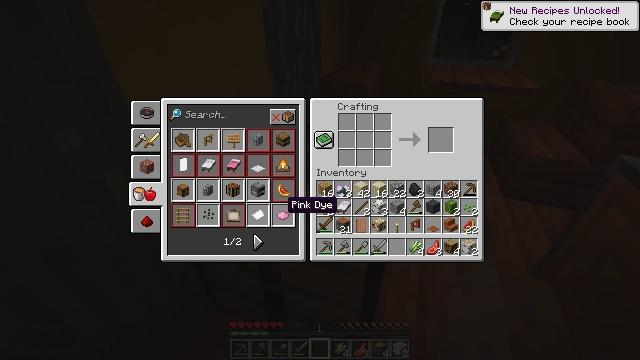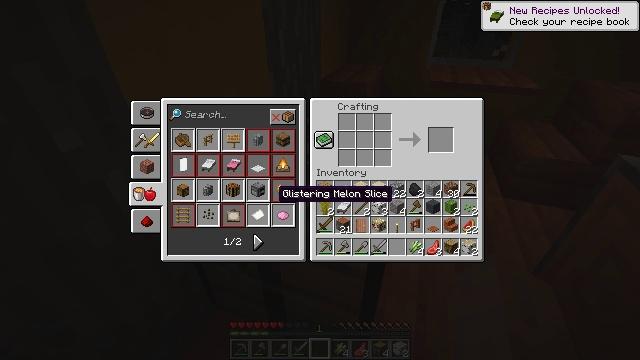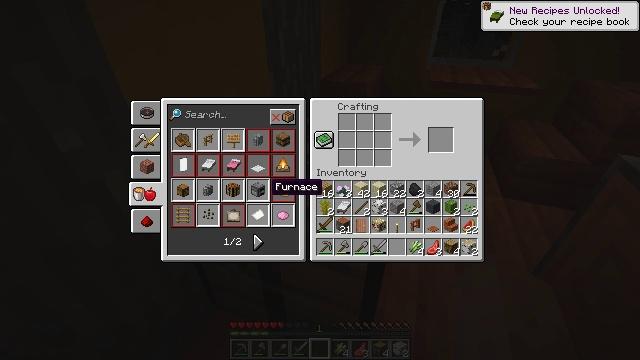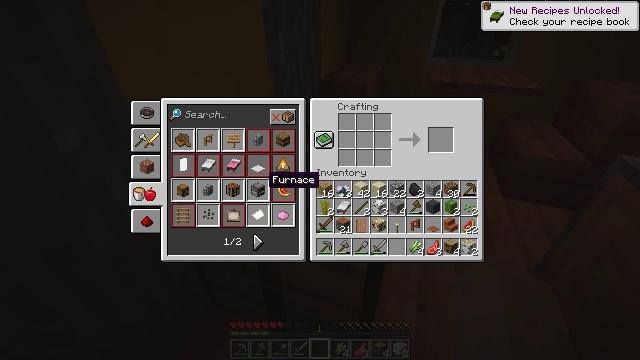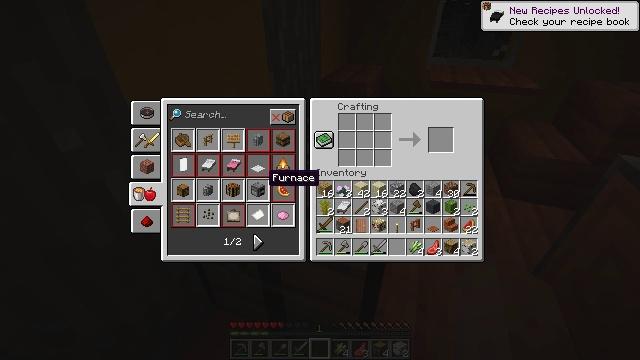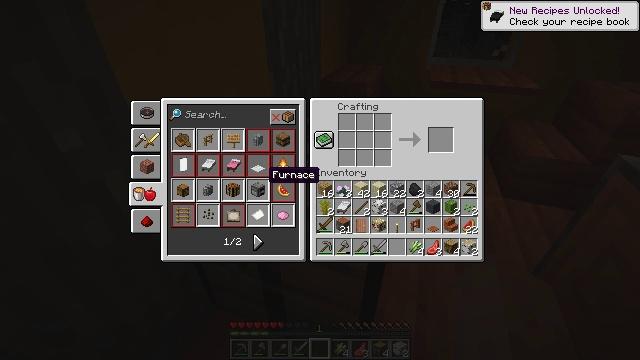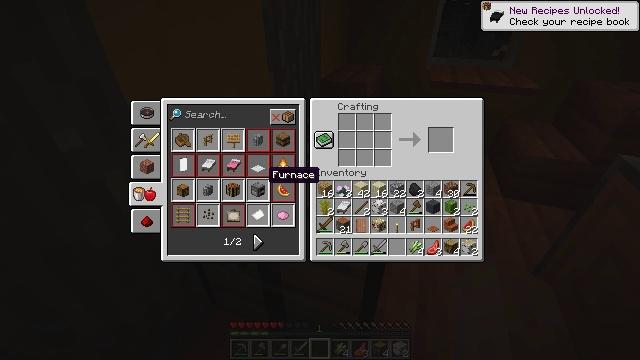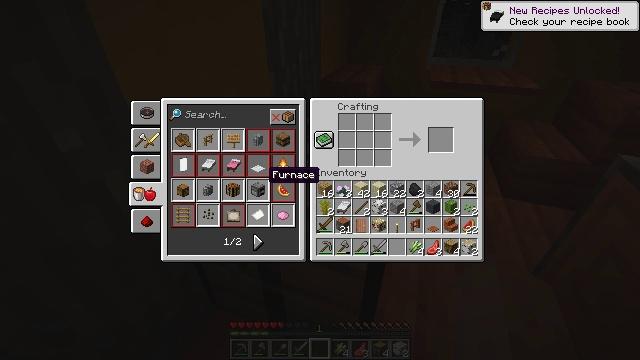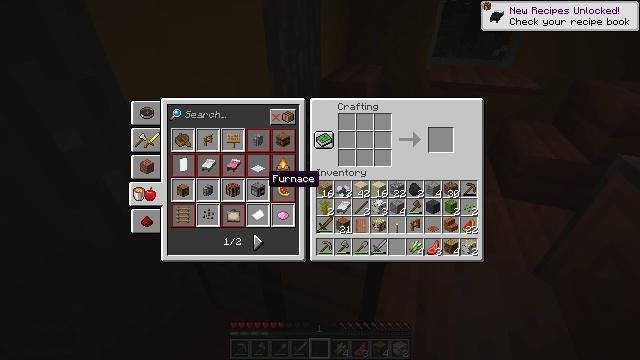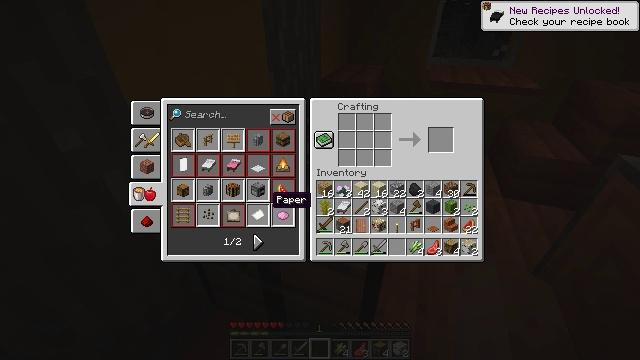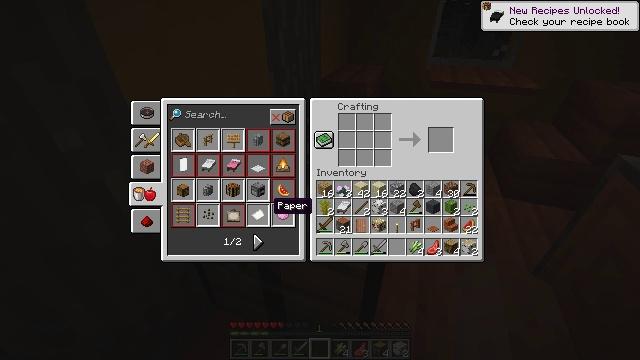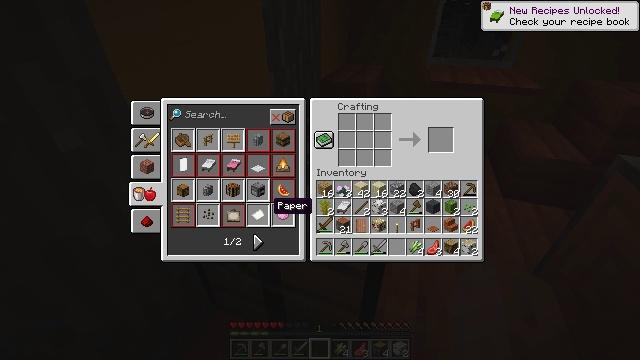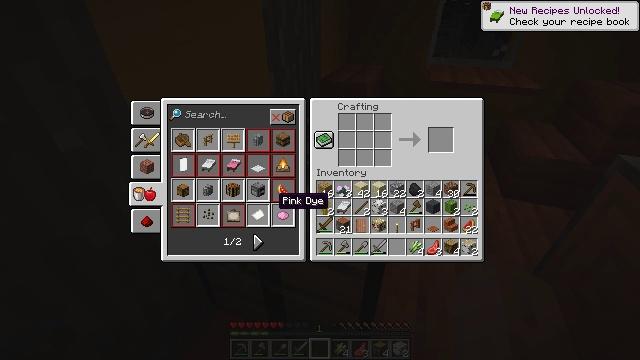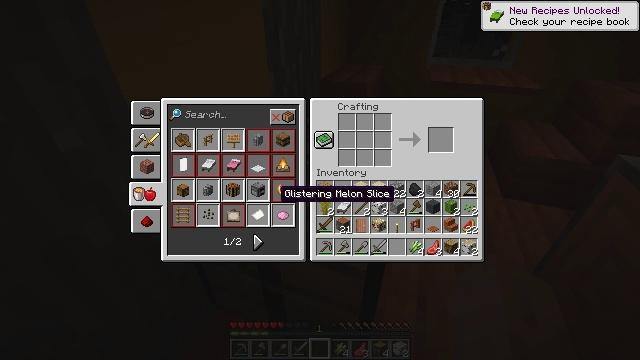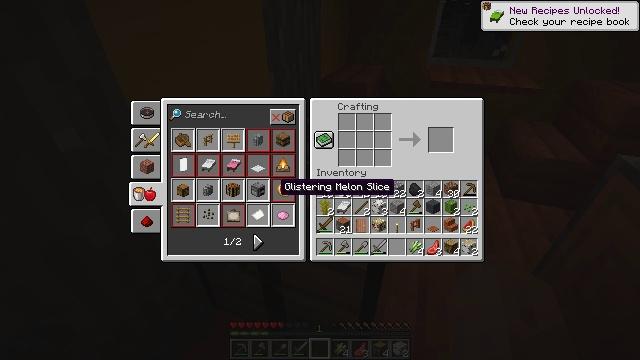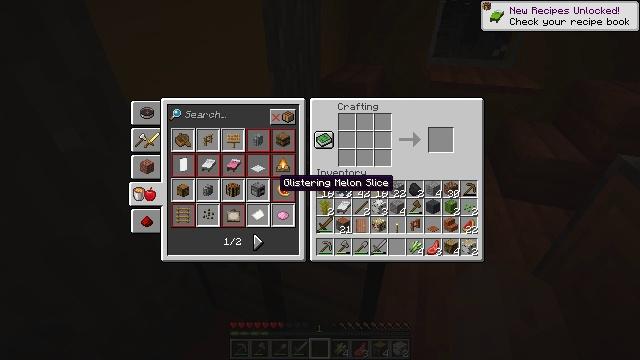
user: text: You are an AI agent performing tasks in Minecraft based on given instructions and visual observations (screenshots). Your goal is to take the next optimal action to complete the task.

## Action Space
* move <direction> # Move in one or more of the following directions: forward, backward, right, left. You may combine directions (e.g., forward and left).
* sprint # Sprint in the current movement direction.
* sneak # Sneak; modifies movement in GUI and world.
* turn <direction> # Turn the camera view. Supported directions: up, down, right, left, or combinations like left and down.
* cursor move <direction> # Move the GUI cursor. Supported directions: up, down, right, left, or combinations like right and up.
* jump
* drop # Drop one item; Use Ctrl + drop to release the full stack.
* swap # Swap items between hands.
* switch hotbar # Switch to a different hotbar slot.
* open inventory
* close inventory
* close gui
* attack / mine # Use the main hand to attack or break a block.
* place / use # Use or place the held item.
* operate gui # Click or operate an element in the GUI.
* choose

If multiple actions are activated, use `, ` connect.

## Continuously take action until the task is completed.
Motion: motion action
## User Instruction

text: Break the acacia pressure plate.
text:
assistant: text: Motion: cursor move left and up
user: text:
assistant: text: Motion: cursor move left and up
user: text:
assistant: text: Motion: cursor move up
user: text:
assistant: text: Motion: no_op
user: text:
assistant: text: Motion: no_op
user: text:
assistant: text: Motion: no_op
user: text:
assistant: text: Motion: no_op
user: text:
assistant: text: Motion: no_op
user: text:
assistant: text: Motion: cursor move down
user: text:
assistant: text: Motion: no_op
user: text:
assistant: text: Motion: no_op
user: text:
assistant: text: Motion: no_op
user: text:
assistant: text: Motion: no_op
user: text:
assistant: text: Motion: cursor move up
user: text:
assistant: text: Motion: no_op
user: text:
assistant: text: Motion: no_op
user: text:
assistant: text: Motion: no_op
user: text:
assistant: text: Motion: cursor move left
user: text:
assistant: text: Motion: cursor move left
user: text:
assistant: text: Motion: no_op
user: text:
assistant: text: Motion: no_op
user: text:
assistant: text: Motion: no_op
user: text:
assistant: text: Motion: no_op
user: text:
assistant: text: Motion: no_op
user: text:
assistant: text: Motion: no_op
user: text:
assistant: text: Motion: no_op
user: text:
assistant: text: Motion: no_op
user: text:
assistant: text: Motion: cursor move right and down
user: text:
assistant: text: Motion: no_op
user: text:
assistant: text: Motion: no_op